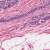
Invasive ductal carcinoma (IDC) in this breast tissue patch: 0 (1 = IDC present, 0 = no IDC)